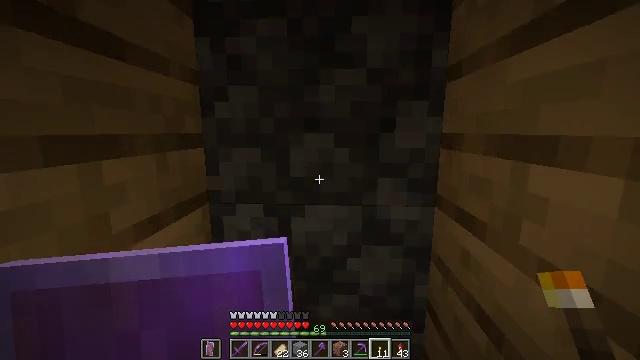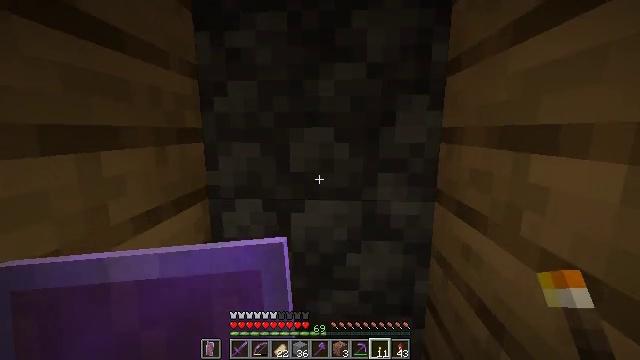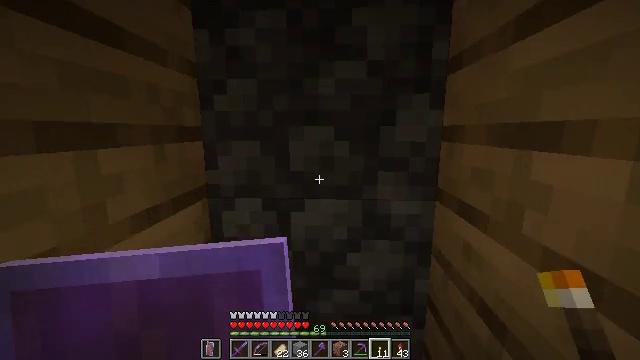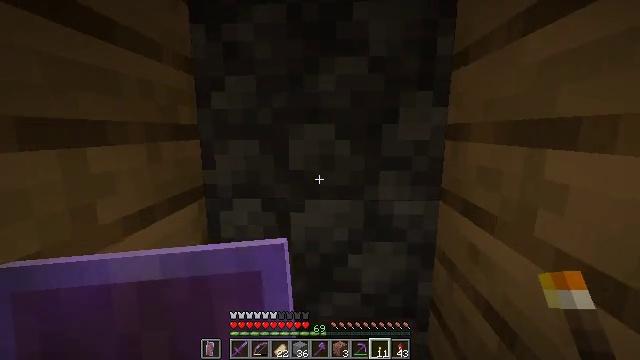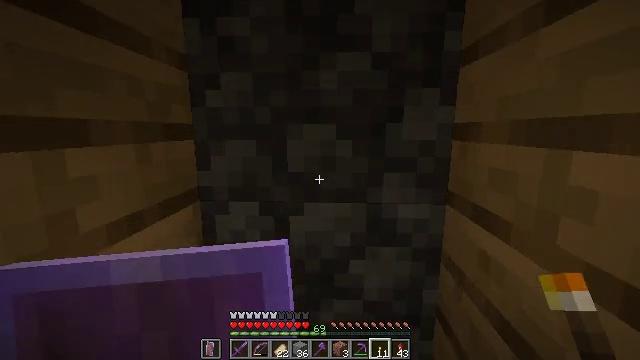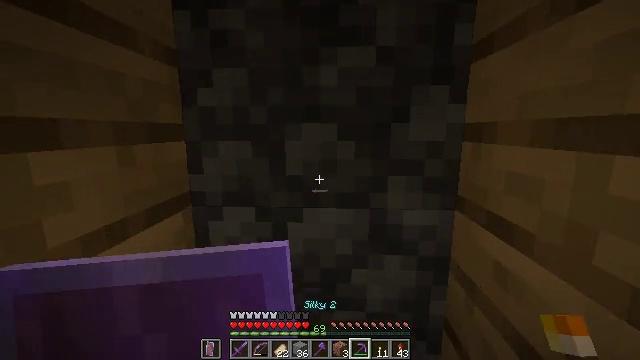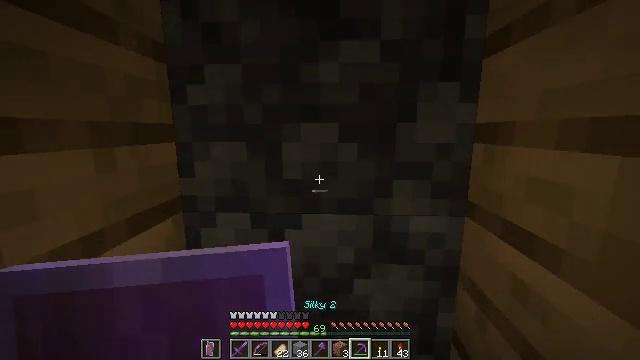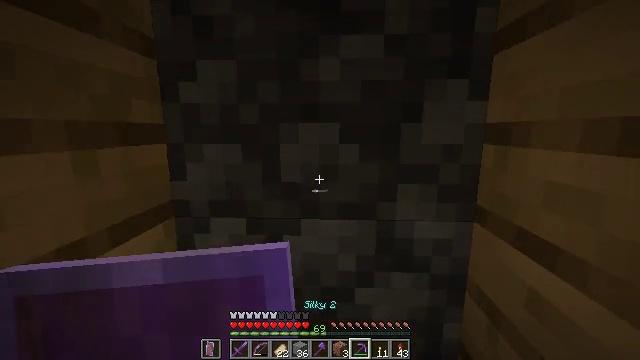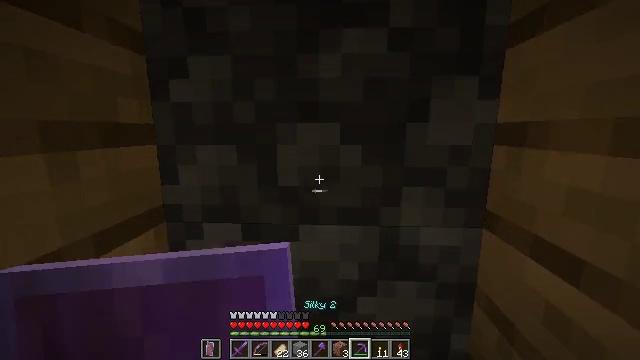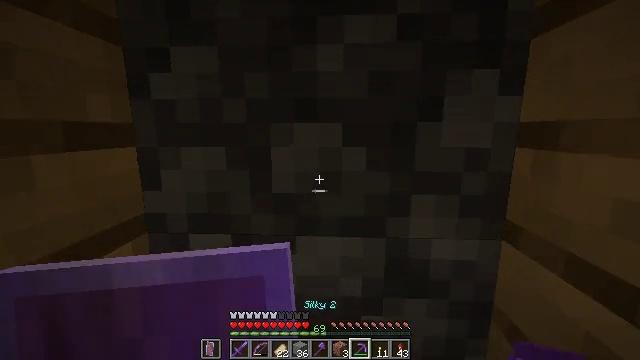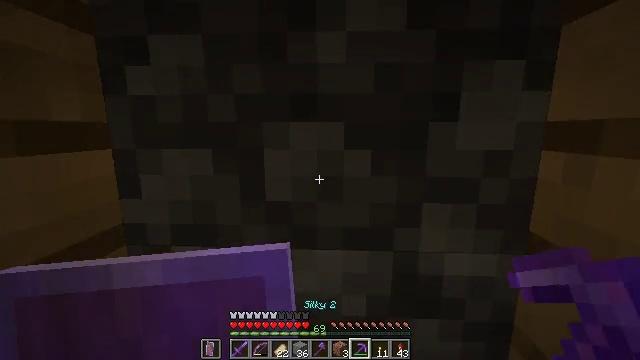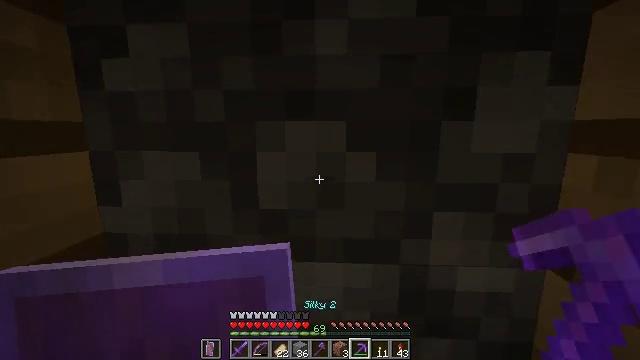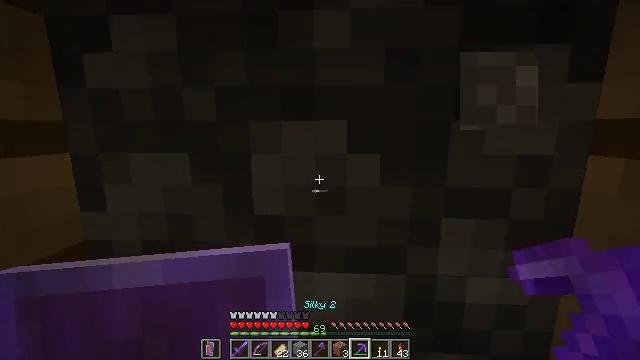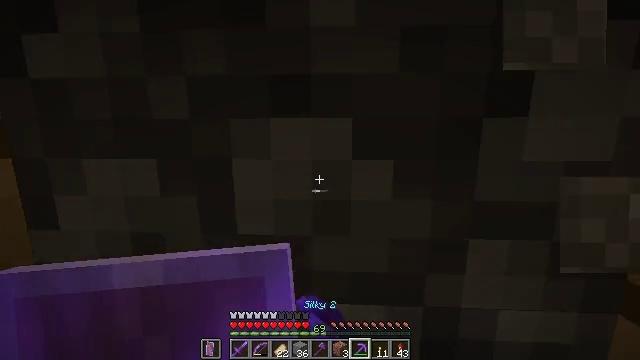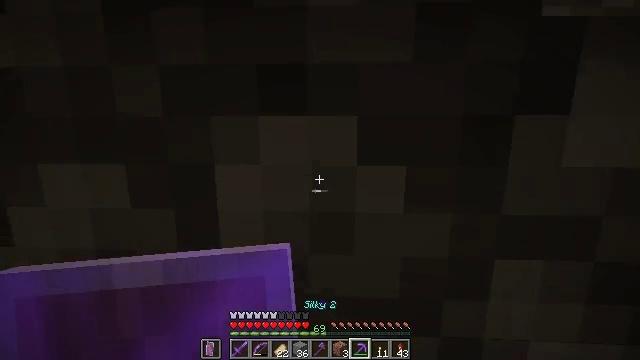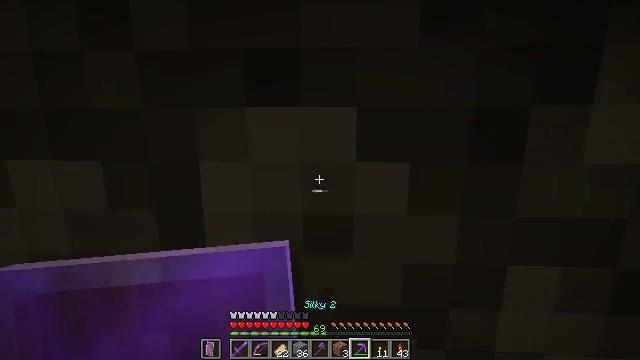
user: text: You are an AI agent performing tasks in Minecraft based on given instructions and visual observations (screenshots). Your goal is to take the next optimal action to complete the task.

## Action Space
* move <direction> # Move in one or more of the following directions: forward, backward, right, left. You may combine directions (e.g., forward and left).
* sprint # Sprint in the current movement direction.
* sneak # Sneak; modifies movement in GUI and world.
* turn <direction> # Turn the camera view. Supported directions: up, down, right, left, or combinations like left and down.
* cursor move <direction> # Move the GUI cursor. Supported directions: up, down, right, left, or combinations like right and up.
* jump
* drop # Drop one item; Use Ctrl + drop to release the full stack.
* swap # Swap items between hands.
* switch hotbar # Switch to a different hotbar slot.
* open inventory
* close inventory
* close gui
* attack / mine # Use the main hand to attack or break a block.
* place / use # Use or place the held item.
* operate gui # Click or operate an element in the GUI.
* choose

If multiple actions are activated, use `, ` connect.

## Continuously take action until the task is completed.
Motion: motion action
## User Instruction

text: Digging the cobblestone underground.
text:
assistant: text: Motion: sneak
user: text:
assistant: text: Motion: move forward, sneak
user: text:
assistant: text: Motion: move forward, sneak
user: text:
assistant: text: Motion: move forward, sneak
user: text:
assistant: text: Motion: move forward, sneak
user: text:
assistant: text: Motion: move forward, sneak
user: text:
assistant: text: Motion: move forward, sneak
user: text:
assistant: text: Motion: move forward, sneak
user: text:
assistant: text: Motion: move forward, sneak
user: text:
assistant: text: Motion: move forward, sneak
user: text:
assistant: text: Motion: move forward, sneak
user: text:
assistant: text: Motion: move forward, sneak, attack / mine
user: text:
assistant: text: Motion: move forward, sneak, attack / mine
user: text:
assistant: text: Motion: move forward, sneak, attack / mine
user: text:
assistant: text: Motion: sneak, attack / mine
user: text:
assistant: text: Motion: sneak, turn down, attack / mine
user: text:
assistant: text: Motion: sneak, turn down, attack / mine
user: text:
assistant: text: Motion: sneak, turn down, attack / mine
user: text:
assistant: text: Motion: sneak, attack / mine
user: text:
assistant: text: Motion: sneak, attack / mine
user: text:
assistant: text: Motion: sneak, turn down, attack / mine
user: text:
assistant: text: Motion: sneak, attack / mine
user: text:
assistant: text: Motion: sneak, attack / mine
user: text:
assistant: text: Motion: sneak, turn down, attack / mine
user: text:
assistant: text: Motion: sneak, turn down, attack / mine
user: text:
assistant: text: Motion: sneak, turn down, attack / mine
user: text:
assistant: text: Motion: sneak, attack / mine
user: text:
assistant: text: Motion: sneak, attack / mine
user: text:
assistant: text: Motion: sneak, attack / mine
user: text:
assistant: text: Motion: sneak, attack / mine